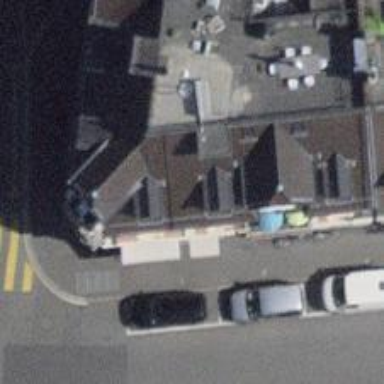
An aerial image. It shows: Clothing store.